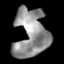
Tissue: lung
Cell type: Epithelial cells
Senescence score: 0.1603
Nuclear area (px): 1518
Mean DAPI intensity: 144.879